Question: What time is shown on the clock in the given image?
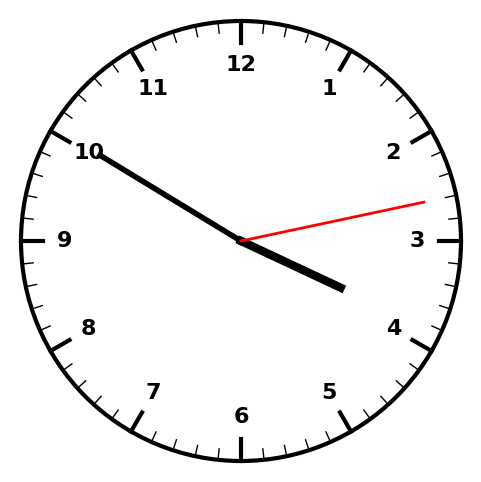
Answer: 03:50:13